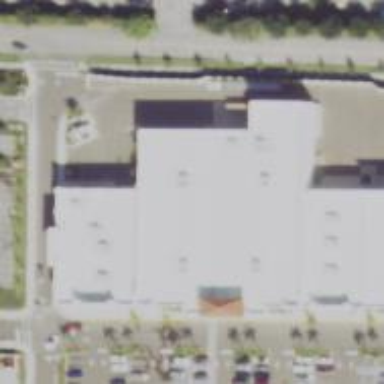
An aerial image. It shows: Outdoor shop located in building.